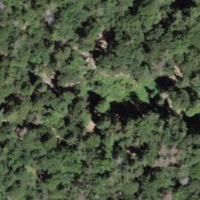
EUNIS habitat code: 43
Species observed at this site:
Fagus sylvatica
Abies alba
Mercurialis perennis